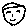
Label: smiley face